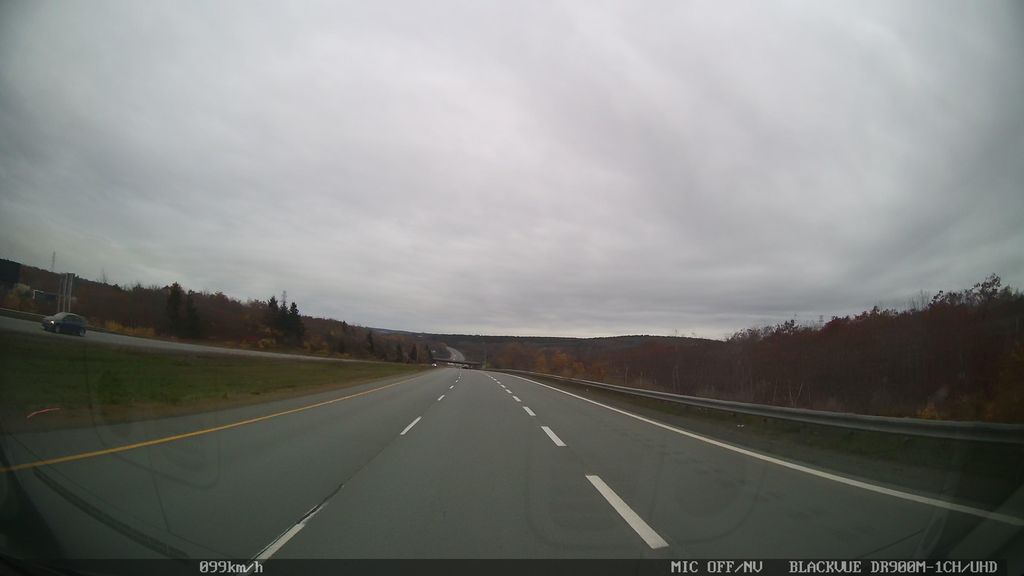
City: halifax